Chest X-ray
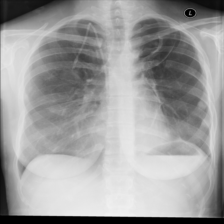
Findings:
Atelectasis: negative
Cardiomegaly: negative
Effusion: negative
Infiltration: negative
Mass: negative
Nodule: negative
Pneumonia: negative
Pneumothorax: negative
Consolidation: negative
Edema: negative
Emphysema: negative
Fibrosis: negative
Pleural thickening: negative
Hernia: negative